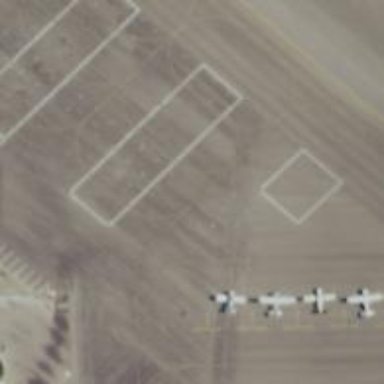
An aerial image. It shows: View of taxiway at the airport.